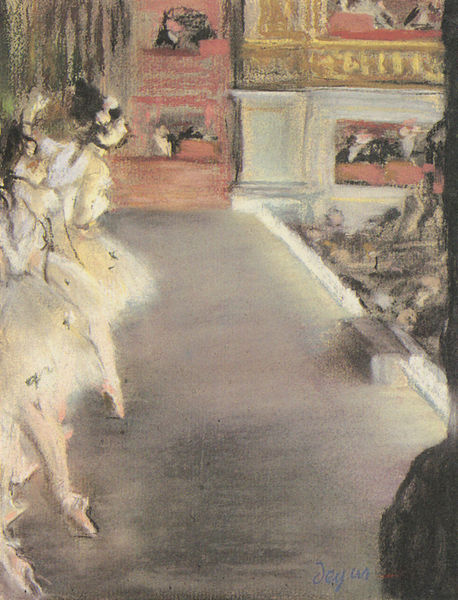
Titel: Tänzerinnnen in der Alten Oper, Tänzerinnnen in der Alten Oper
Künstler: Edgar Degas
Standort: Washington (District of Columbia)
Institution: National Gallery of Art
Schlagwörter: blau, körper, mann, weiß, aquarell, frauen, gelb, impressionismus, kubismus, menschen, mädchen, ausschnitt, bewegung, blumen, braun, damen, degas, edgar degas, frankreich, frau, frisur, frisuren, grau, haar, hell, hintergrund, hut, kleid, kleider, kreide, licht, männer, orange, paris, pastell, schwarz, straße, zeichnung, blick, hund, hunde, rosen, rot, rock, tanz, wand, haarschmuck, sockel, spitze, signatur, vorhang, öl, brüstung, boden, gold, kostüm, realismus, stoff, spitzen, aufführung, bühne, cabaret, musik, oper, orchester, publikum, tanzen, theater, tänzerin, tänzerinnen, haarreif, rosa, sanft, schön, kinder, beine, balkon, bein, bewegen, füße, perspektive, balett, ballerina, ballet, ballett, haltung, parkett, röcke, schuhe, spitzenschuhe, tanzstunde, tribüne, tutu, tüll, tütü, zuschauer, dunst, nebel, signiert, auftritt, ballettschuhe, edgar, empore, loge, moment, orchestergraben, proszenium, rand, rang, scheinwerfer, spitzentanz, vorführung, treppe, weiblich, pastellfarben, zehen, logen, unscharf, zuschauerraum, fuss, balustrade, kohle, fus, schraffur, reihe, bürgertum, variete, verschwommen, zentrum, rampe, golden, schüler, moulin rouge, tänzer, brauns, applaus, gouache, podium, flüchtig, tüt, pastellkreiden, impressonismus, fru, bühnr, pastellzeichnung, leuchtende farben, klatschen, oscar wilde, daguerre, gleichschritt, fußspitze, balettschuhe, balleteusen, ballettschuh, bühnenrand, cancan, ebay, ebay.de, komma, meisterwerk, publlikum, tut, tänzerinen, zusschauer, souffleur, 1870, die leere bühne, gedas wie er leibt und lebt, degas wie er leibt und lebt, spitzenfuß